Field crop: tomato
Growth stage: 1
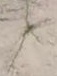
Species: cyperus